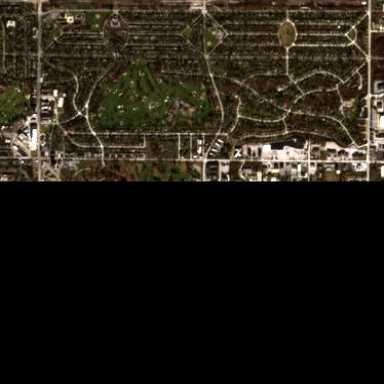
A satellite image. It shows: Golf course.